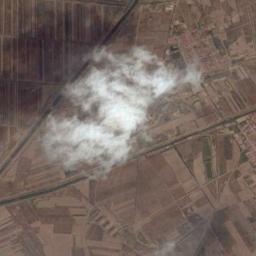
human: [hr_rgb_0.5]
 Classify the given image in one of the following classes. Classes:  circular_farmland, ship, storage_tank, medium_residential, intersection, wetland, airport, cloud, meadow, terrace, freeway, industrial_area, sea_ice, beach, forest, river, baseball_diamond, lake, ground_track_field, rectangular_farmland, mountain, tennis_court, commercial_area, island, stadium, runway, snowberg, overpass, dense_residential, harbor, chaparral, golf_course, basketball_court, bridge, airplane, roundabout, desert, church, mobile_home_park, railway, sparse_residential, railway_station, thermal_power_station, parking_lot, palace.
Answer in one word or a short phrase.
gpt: cloud